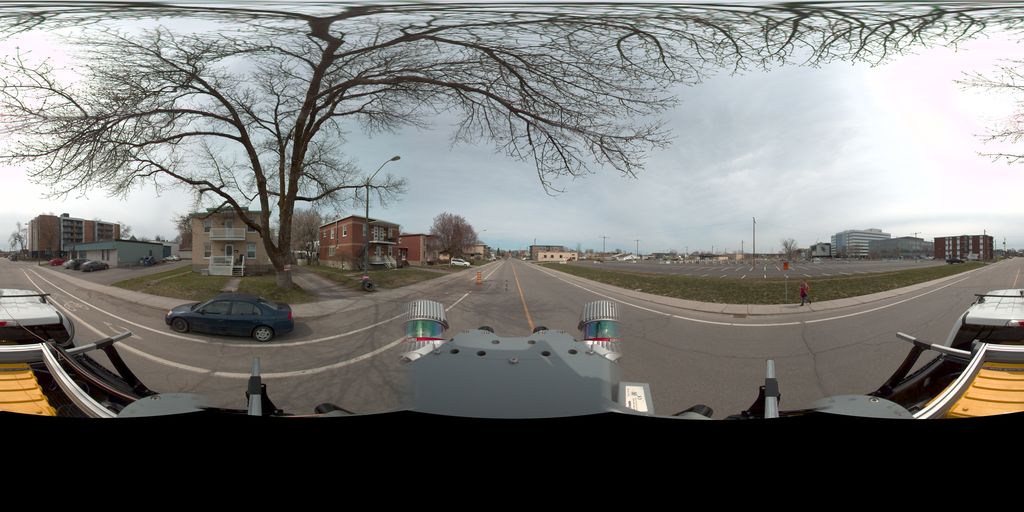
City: quebec_city